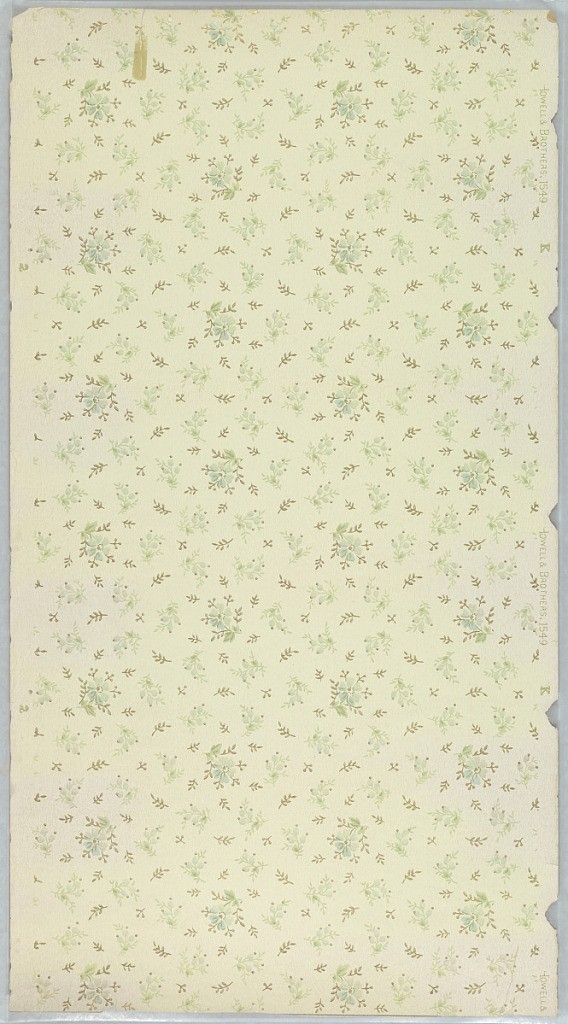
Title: Ceiling paper
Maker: Howell and Brothers, 1835 – 1900
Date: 1905–1915
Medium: Machine-printed paper, liquid mica
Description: Small floral sprigs containg a single blue flower interspersed with smaller sprigs in green and metallic gold. Printed on a pale green ground.